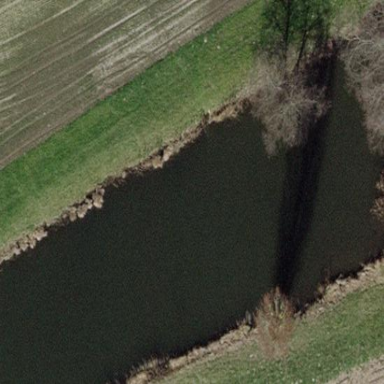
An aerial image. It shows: Pond surrounded by basin.